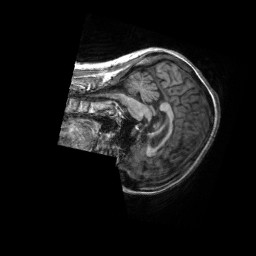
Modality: T1w
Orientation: sagittal
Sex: female
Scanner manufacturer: siemens
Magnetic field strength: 3 T
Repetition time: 2.3 s
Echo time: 0.00226 s